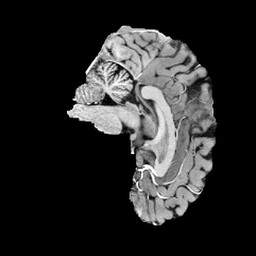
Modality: T1w
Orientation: sagittal
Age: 23
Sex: male
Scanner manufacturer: siemens
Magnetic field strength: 6.98 T
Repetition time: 6 s
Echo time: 0.00302 s